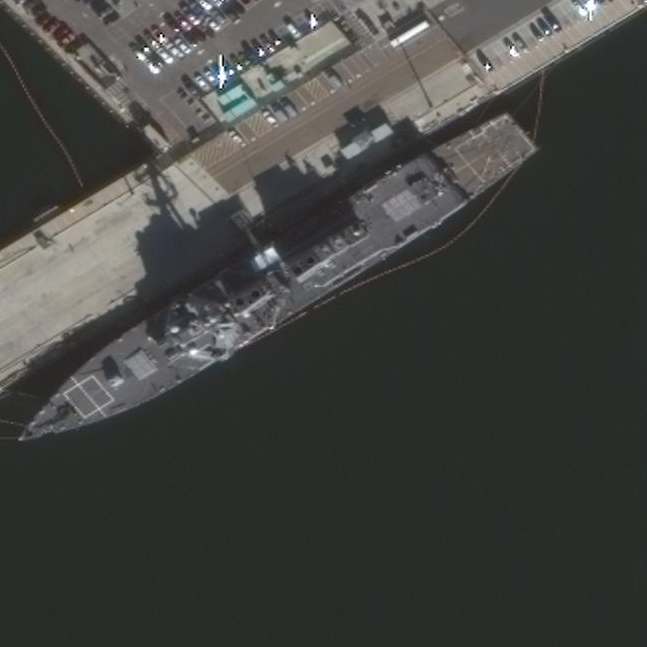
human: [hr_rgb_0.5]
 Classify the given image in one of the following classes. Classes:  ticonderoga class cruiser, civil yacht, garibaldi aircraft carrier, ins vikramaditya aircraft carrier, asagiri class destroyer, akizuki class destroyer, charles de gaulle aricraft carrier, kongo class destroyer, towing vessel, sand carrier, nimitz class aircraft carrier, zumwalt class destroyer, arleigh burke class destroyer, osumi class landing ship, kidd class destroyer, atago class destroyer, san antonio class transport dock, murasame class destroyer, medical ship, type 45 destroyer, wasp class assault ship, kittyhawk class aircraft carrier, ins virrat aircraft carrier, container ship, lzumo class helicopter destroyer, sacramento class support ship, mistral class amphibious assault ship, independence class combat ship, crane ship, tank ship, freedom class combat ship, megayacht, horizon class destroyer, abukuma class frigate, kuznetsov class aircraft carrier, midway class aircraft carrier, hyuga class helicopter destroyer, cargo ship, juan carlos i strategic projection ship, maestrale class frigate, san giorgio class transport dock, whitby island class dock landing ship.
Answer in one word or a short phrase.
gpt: Arleigh Burke class destroyer